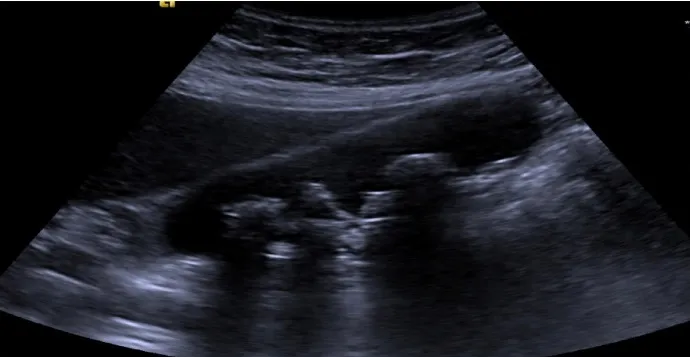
Ultrasound mass showed signs of early cholecystitis.
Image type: radiology (ultrasound)